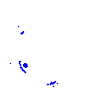
Particle: pion